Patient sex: F
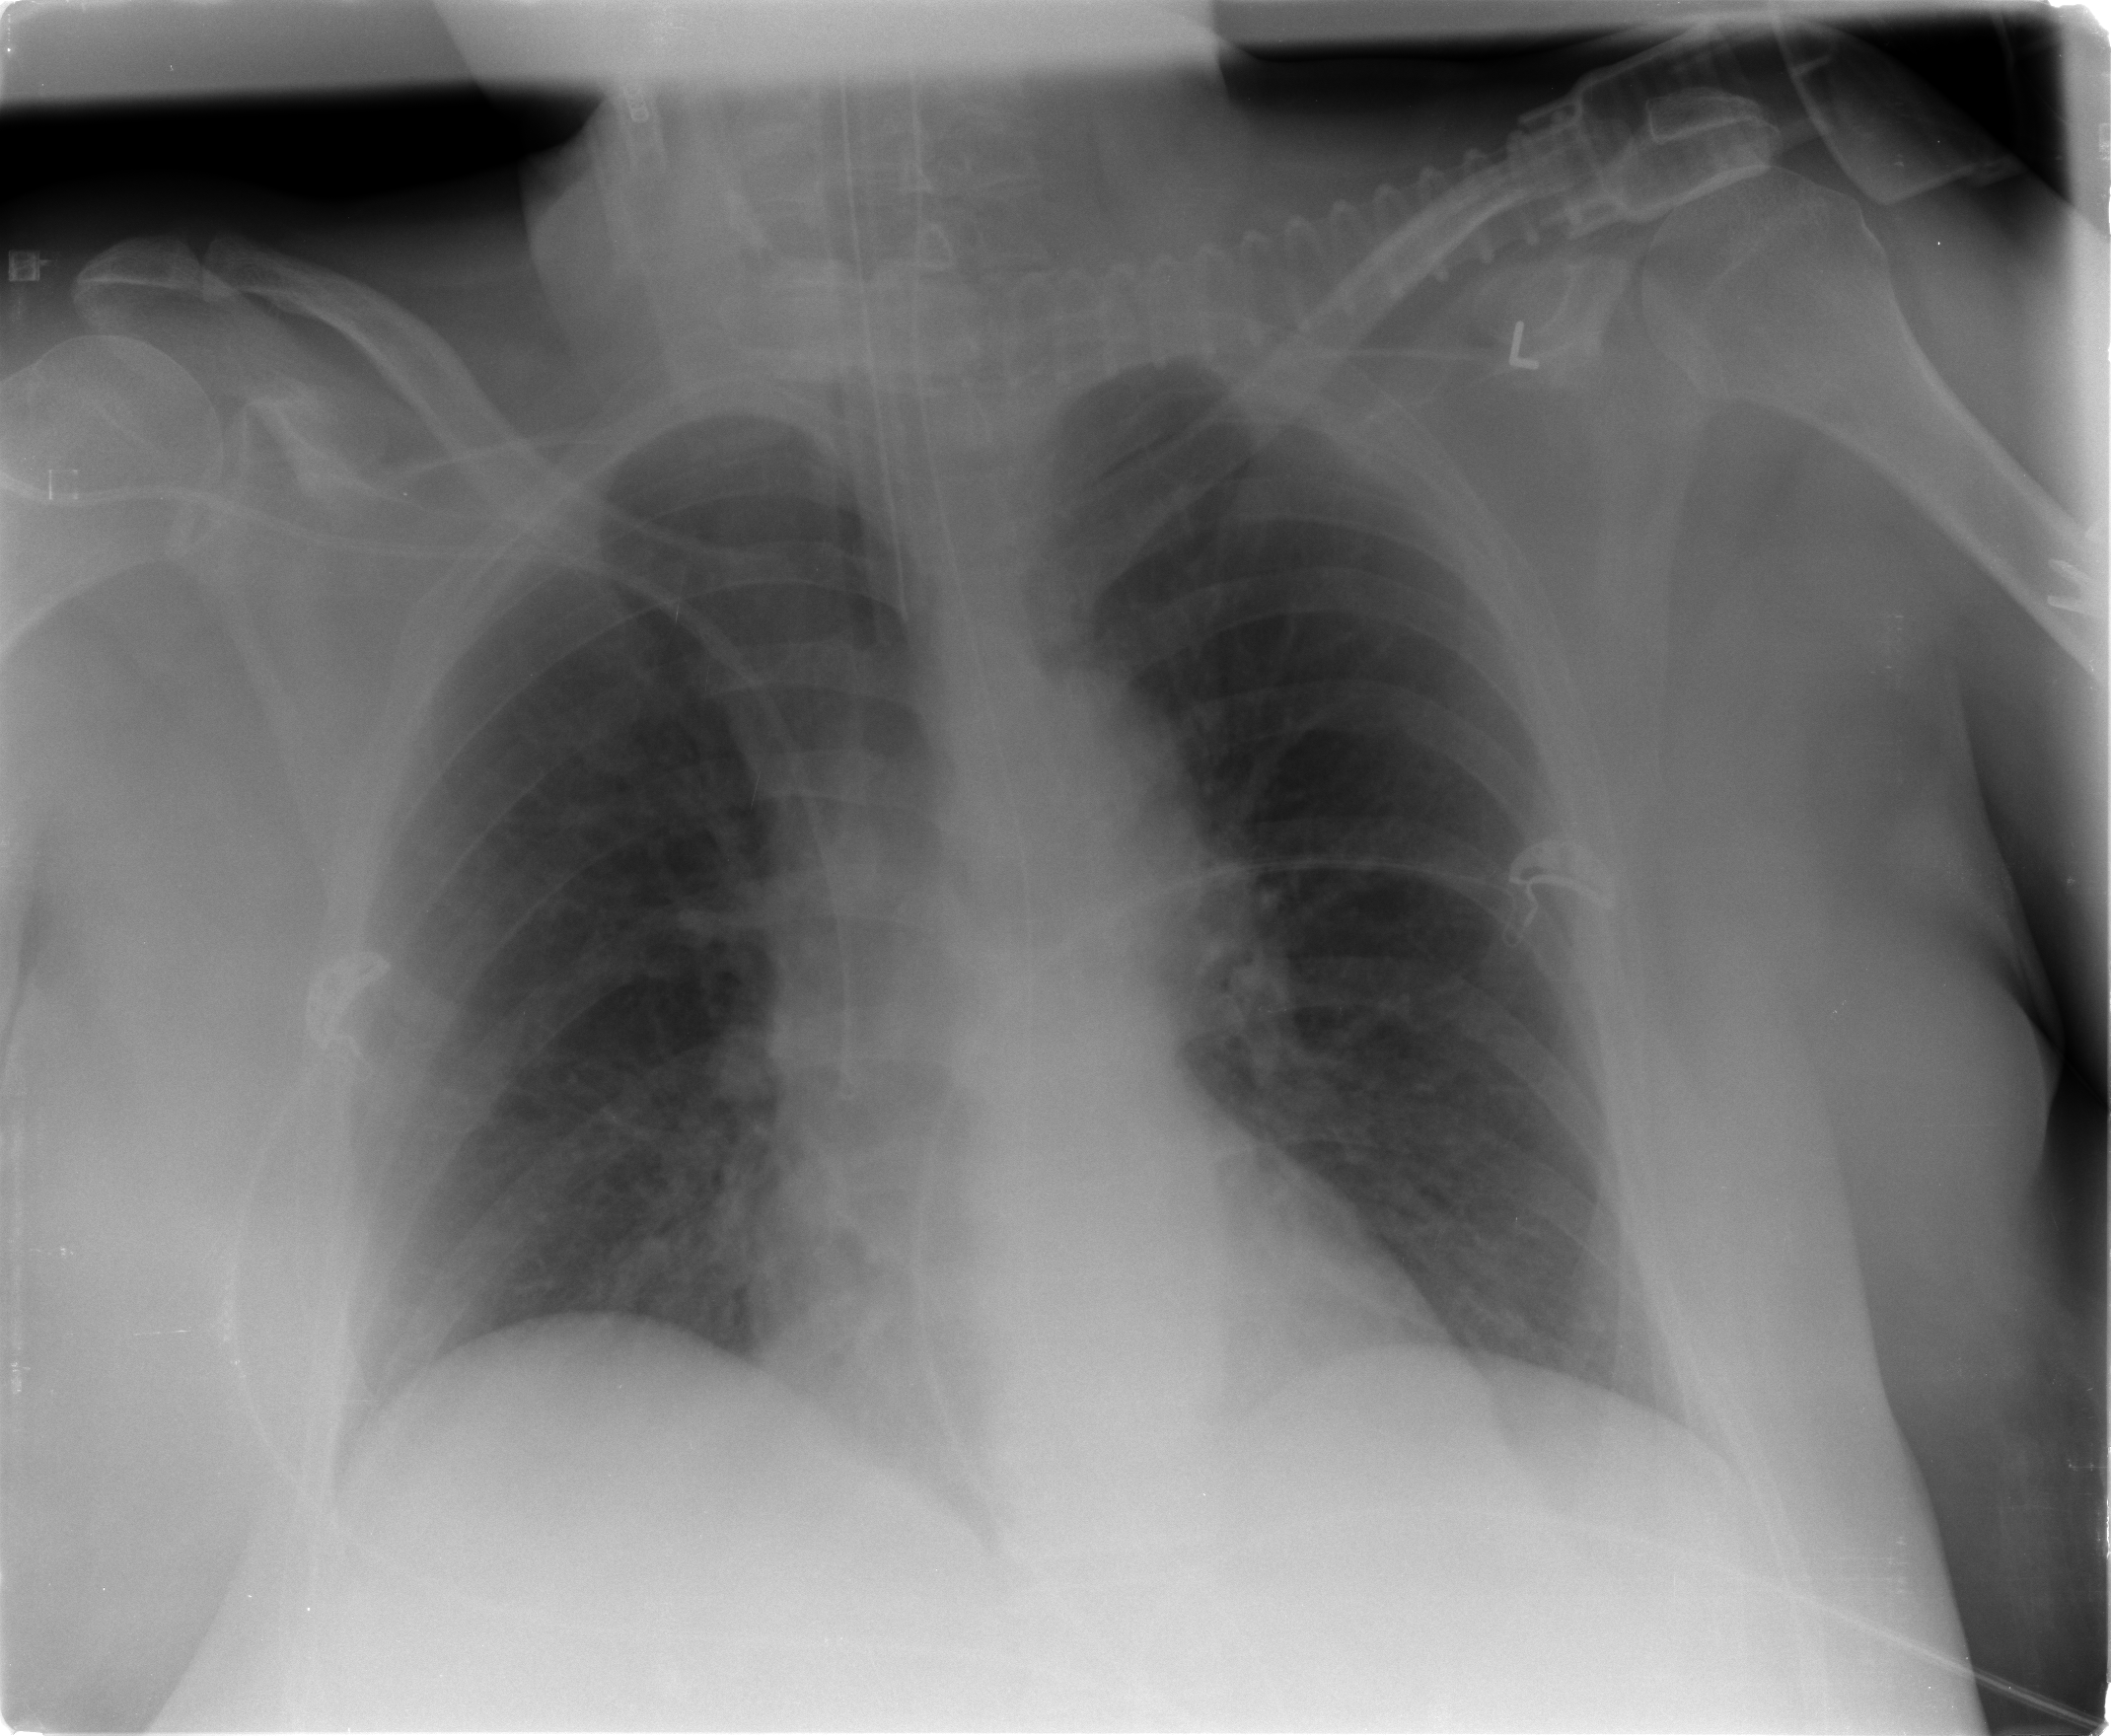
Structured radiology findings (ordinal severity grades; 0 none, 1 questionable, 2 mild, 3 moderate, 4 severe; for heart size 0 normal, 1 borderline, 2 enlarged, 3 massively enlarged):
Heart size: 0
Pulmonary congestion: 2
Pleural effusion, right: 0
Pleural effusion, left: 0
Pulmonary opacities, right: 0
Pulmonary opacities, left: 0
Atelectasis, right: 0
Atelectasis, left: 0